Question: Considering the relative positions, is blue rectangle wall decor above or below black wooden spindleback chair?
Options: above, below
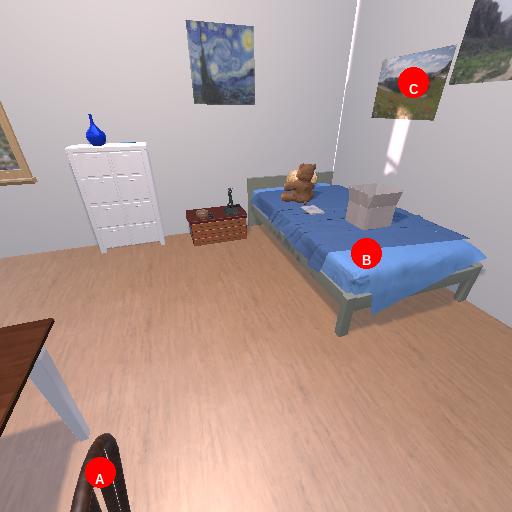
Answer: above